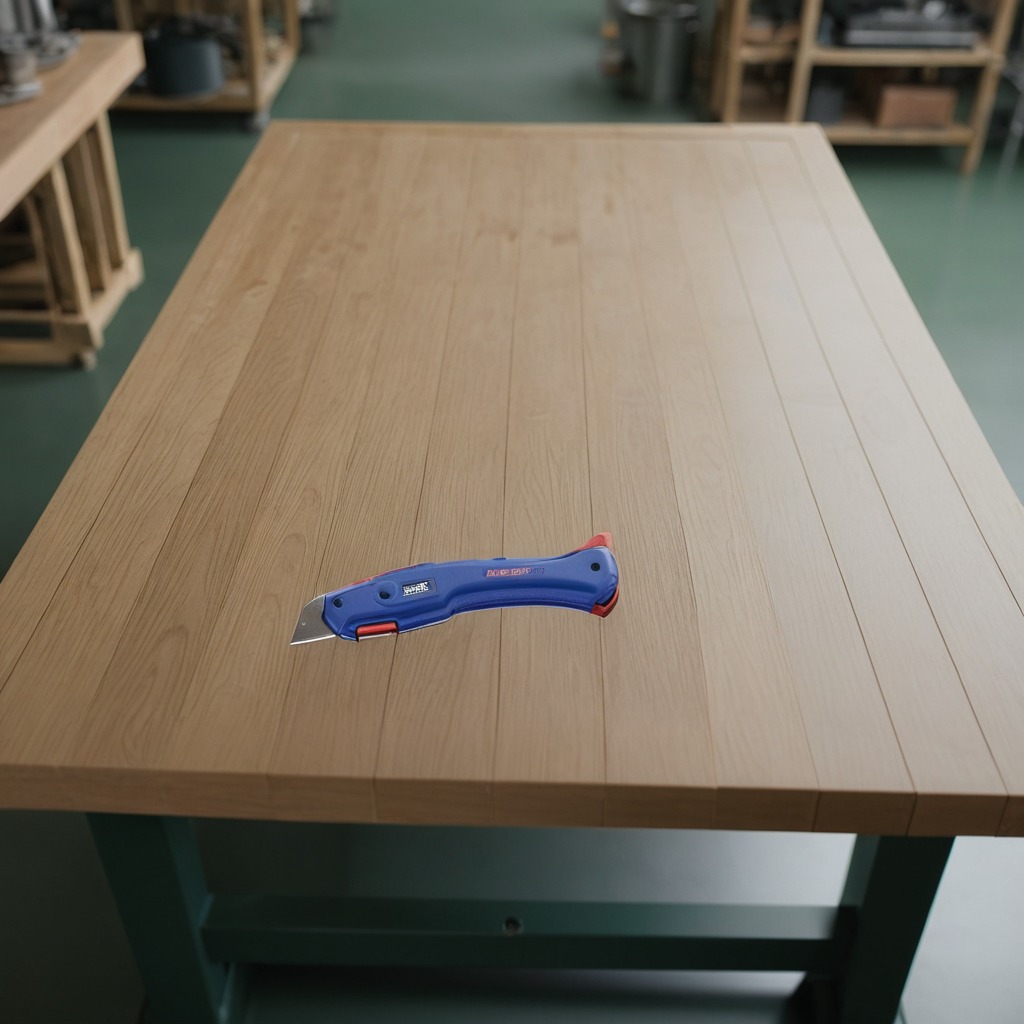
A utility knife is lying on a workbench inside a coastal fishing gear workshop.